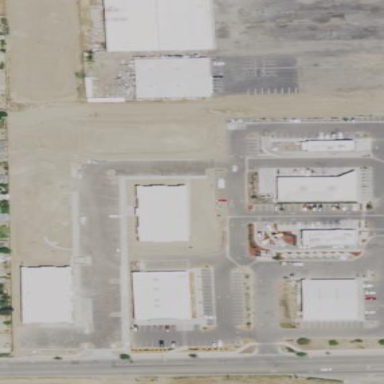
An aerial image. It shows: Commercial area with car supermarket.